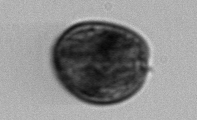
Label: Prorocentrum